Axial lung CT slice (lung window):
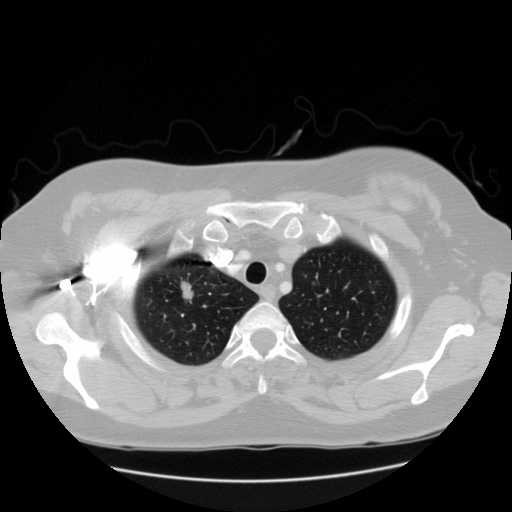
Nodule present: yes
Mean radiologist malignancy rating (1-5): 4.25